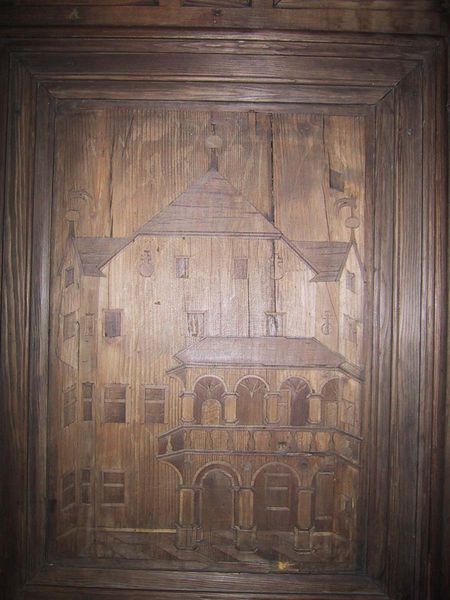
Titel: Getäfelte Stube mit Intarsienarbeiten im Ansitz Heufler, sog. Hearnstube
Standort: Rasen-Antholz (EU - I - Südtirol)
Schlagwörter: braun, fenster, holz, säulen, tür, dach, haus, rahmen, spitzen, balkon, bogen, treppe, bögen, bruan, kreuz, balustrade, brett, einlegearbeit, schnitzerei, rundbögen